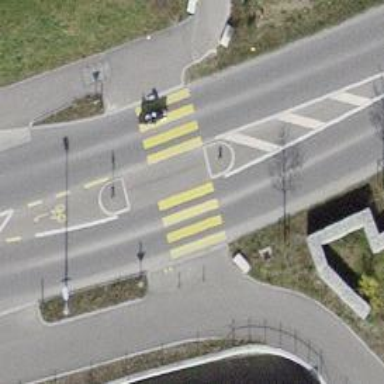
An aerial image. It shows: Asphalt path with marked crossing.